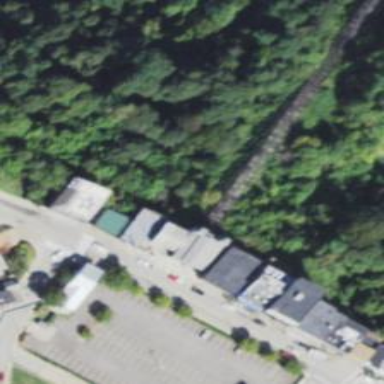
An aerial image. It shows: Funicular railway.